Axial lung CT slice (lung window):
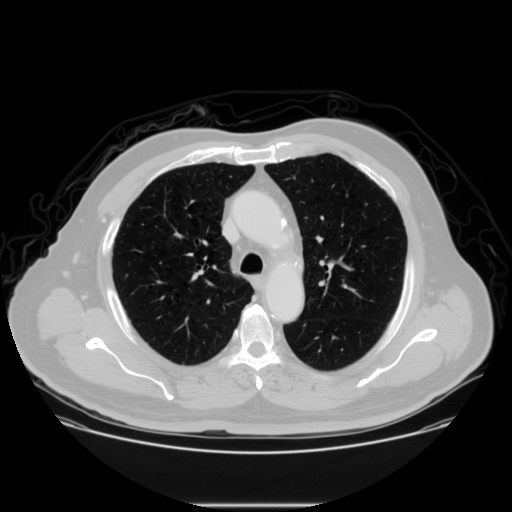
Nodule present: no